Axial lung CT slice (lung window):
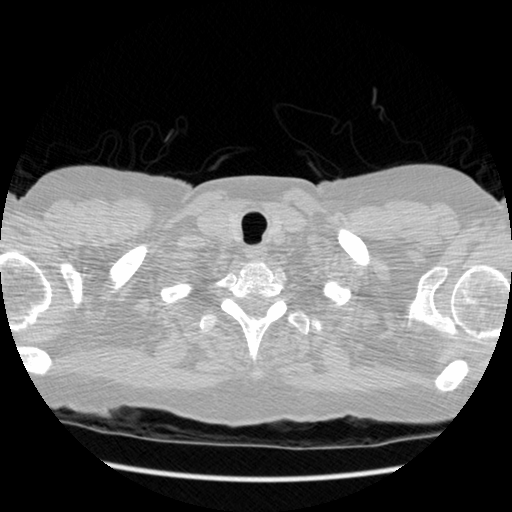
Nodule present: no